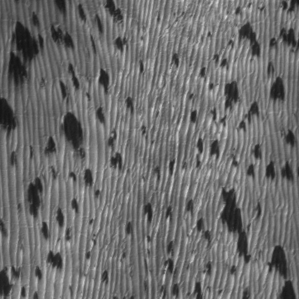
Label: frost